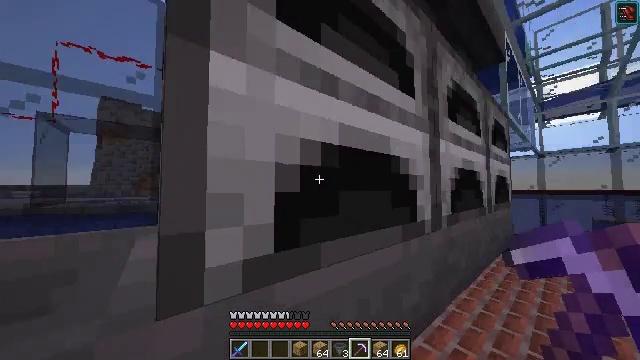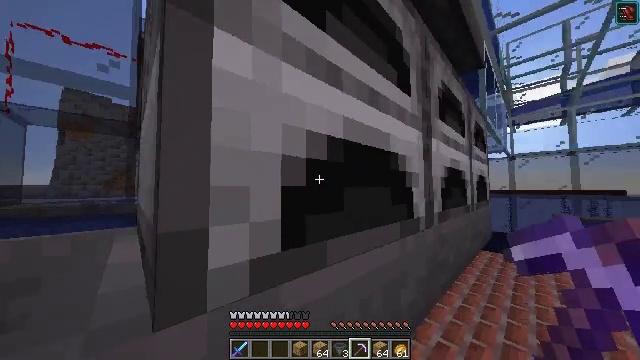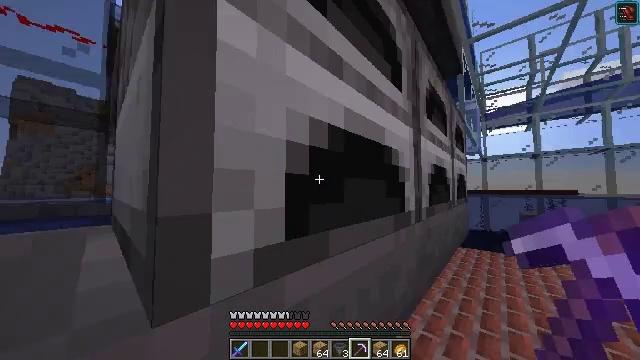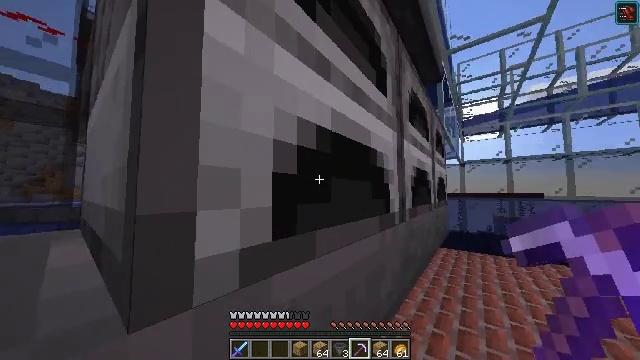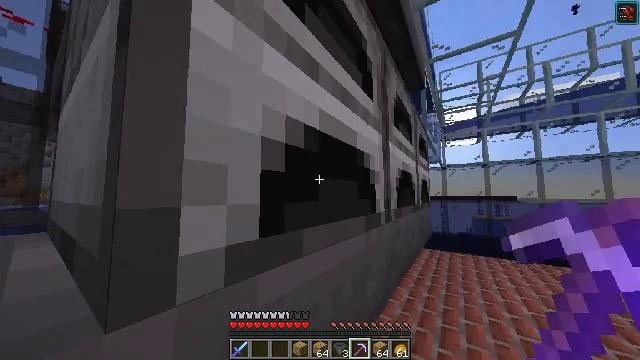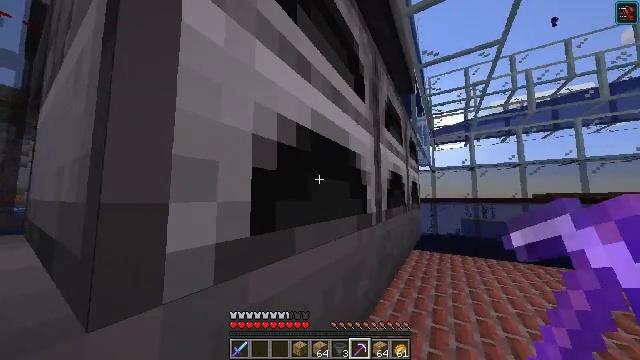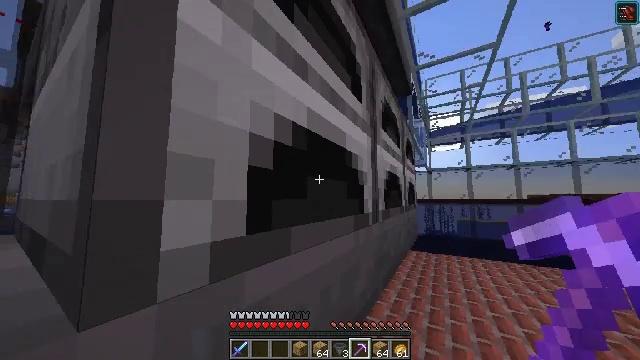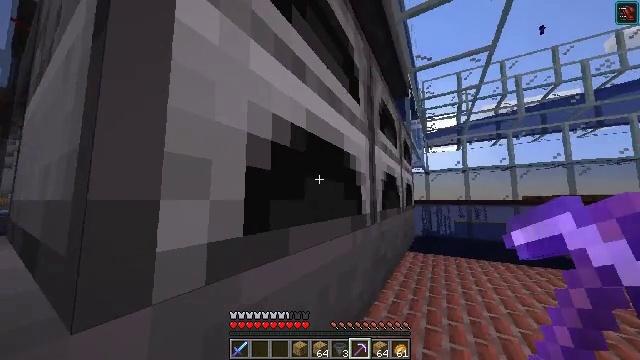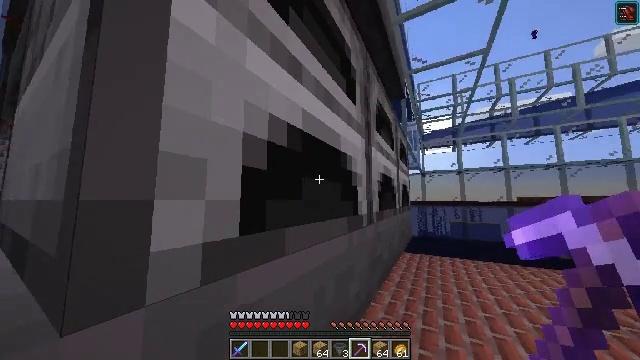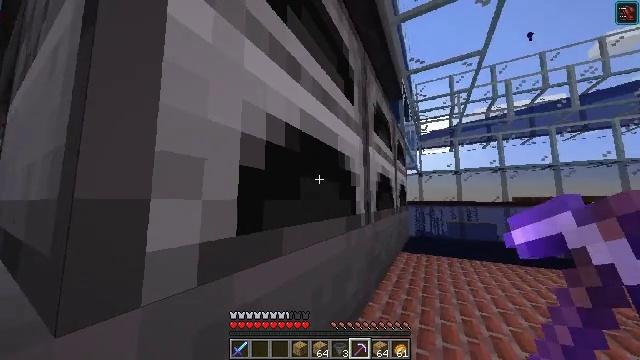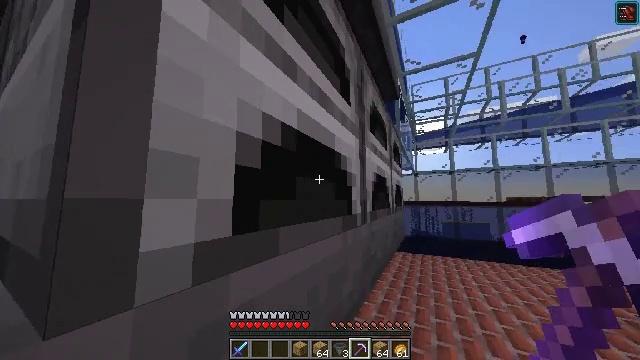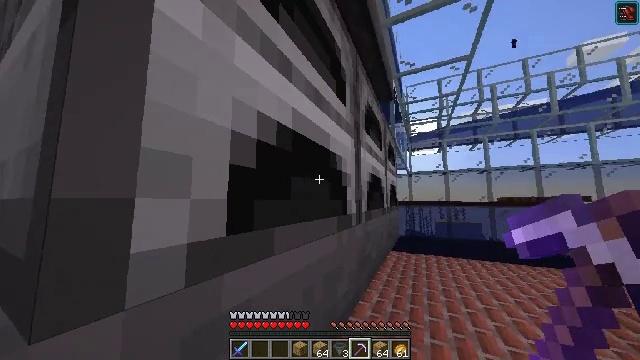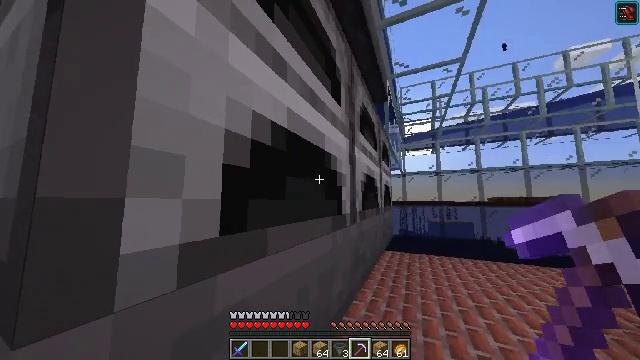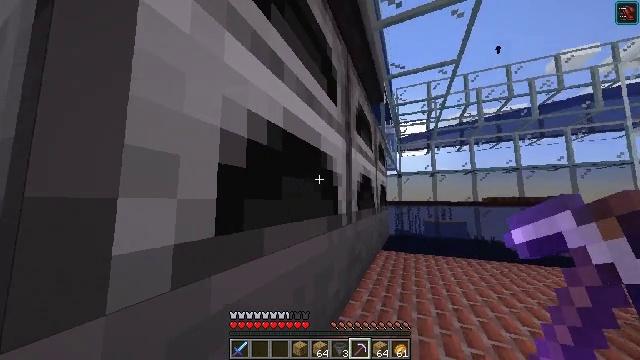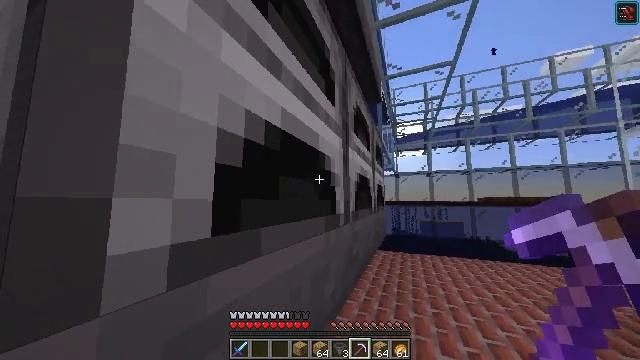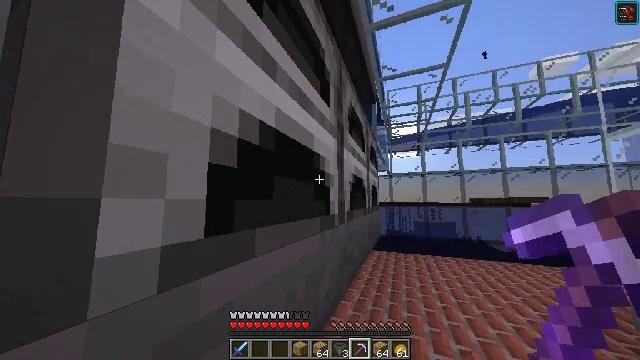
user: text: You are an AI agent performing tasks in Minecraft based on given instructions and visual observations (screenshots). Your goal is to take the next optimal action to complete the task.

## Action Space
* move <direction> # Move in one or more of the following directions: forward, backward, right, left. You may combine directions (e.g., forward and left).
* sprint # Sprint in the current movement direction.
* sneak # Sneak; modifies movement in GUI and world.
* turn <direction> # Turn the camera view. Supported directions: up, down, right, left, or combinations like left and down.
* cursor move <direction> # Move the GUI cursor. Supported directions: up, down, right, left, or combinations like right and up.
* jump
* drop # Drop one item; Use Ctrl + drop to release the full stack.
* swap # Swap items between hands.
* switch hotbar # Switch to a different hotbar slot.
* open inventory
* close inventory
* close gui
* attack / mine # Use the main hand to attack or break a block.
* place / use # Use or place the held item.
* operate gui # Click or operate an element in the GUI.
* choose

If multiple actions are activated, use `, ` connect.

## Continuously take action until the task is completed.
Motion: motion action
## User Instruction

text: Attack the hopper to gather it.
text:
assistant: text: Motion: turn right
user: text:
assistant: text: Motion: turn right
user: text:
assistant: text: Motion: turn right
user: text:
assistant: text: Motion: turn right
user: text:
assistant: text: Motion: turn right
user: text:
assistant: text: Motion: no_op
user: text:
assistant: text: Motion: no_op
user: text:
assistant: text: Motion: no_op
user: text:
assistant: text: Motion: no_op
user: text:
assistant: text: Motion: turn right
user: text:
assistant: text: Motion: turn right
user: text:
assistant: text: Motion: turn right
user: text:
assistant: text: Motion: turn right
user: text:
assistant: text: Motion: no_op
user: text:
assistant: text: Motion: turn right
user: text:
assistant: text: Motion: no_op
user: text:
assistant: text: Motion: no_op
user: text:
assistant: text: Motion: no_op
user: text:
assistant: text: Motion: no_op
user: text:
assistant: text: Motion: no_op
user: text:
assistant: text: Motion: no_op
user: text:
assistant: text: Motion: no_op
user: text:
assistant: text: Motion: no_op
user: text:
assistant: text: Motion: no_op
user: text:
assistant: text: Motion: no_op
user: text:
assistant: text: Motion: no_op
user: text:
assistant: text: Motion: no_op
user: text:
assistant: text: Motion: no_op
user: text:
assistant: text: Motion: no_op
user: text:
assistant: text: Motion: no_op